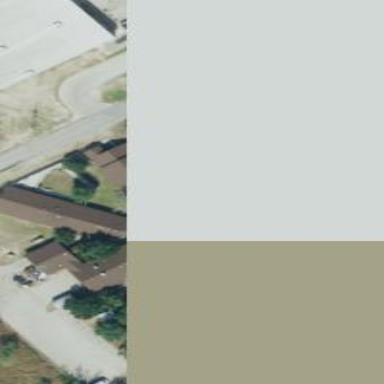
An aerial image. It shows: Nursing home building.